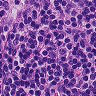
Metastatic tissue present: no